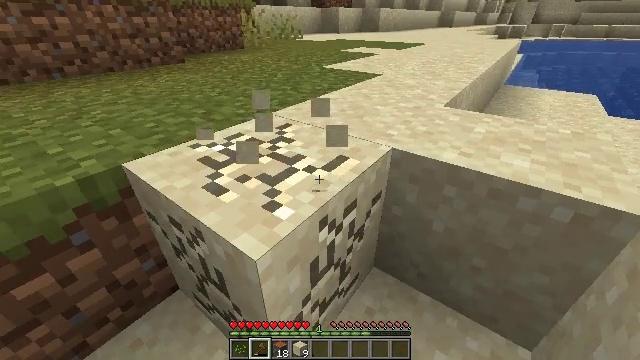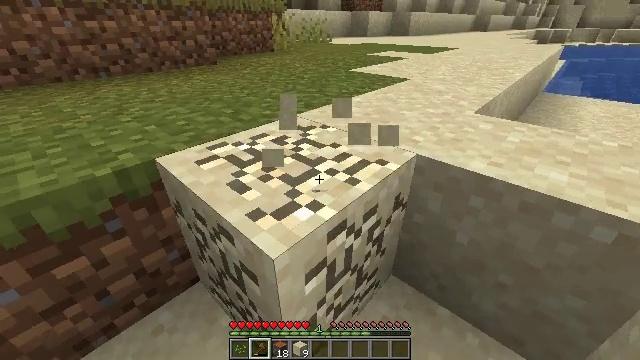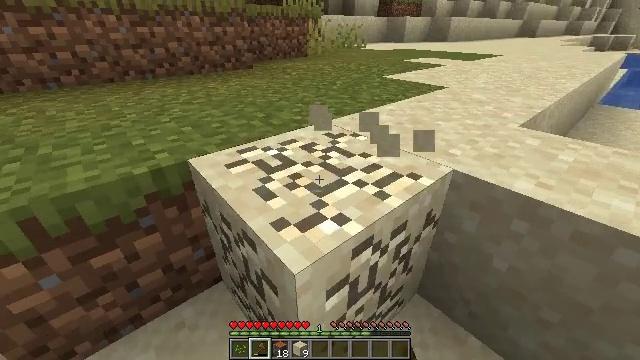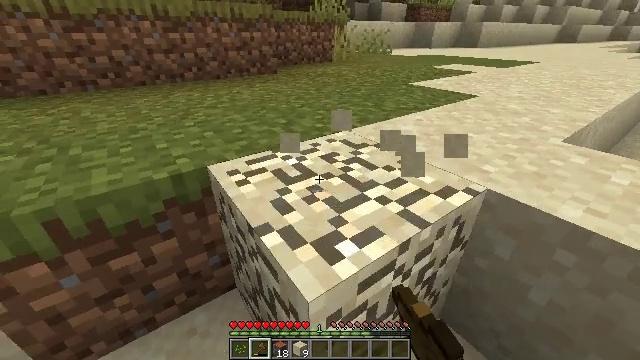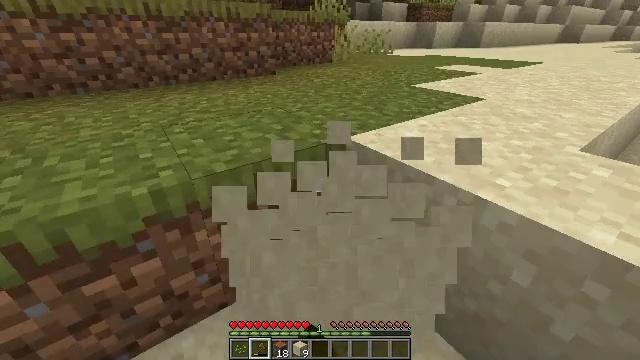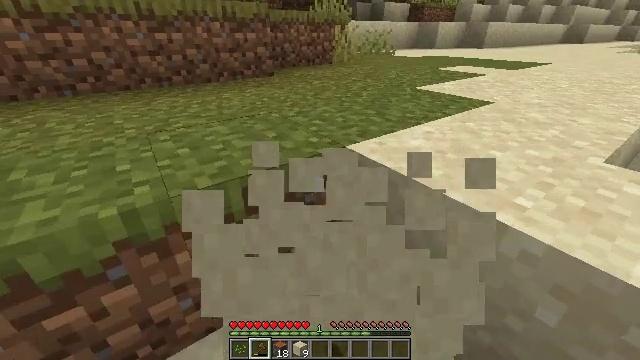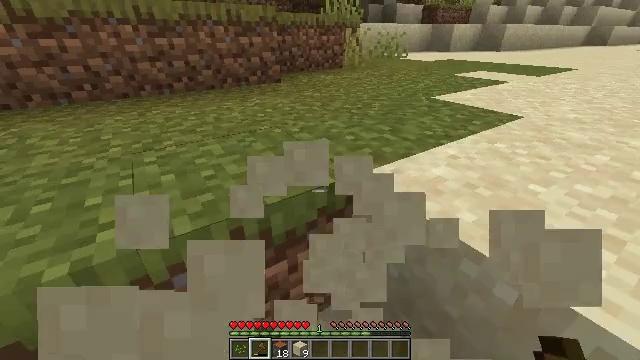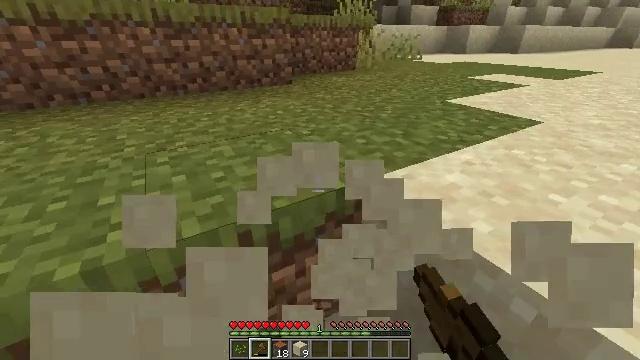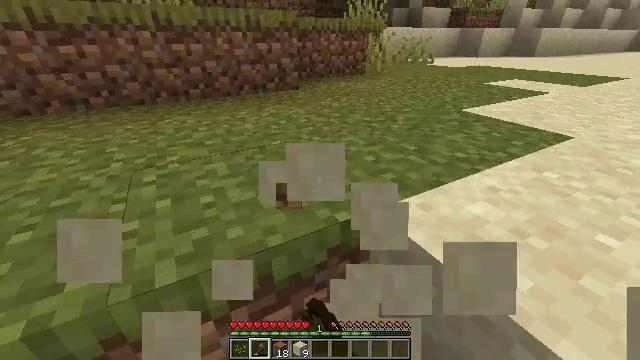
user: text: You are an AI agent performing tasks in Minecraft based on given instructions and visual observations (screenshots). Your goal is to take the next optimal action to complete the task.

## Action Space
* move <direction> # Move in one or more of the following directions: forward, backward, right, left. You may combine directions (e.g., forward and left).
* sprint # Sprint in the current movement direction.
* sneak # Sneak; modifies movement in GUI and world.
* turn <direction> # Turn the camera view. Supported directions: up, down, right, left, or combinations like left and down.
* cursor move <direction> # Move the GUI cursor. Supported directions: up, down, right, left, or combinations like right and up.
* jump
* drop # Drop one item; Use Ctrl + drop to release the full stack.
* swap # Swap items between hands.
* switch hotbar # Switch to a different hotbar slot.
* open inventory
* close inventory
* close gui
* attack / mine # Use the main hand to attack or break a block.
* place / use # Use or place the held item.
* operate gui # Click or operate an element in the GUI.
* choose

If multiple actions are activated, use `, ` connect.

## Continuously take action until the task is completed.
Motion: motion action
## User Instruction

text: Attack the ground to gather sand.
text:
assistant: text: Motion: turn left, attack / mine
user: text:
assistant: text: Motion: move forward, turn left, attack / mine
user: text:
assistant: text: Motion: move forward, turn left, attack / mine
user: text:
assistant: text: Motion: move forward, attack / mine
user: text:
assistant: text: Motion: move forward, attack / mine
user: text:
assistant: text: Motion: move forward, turn left, attack / mine
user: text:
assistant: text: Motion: move forward, turn left, attack / mine
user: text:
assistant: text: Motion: move forward, turn left, attack / mine
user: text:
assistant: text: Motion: attack / mine